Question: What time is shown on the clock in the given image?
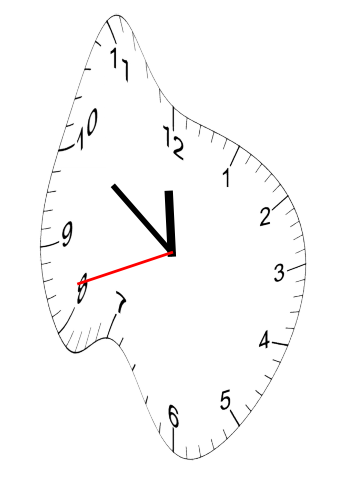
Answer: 11:50:42